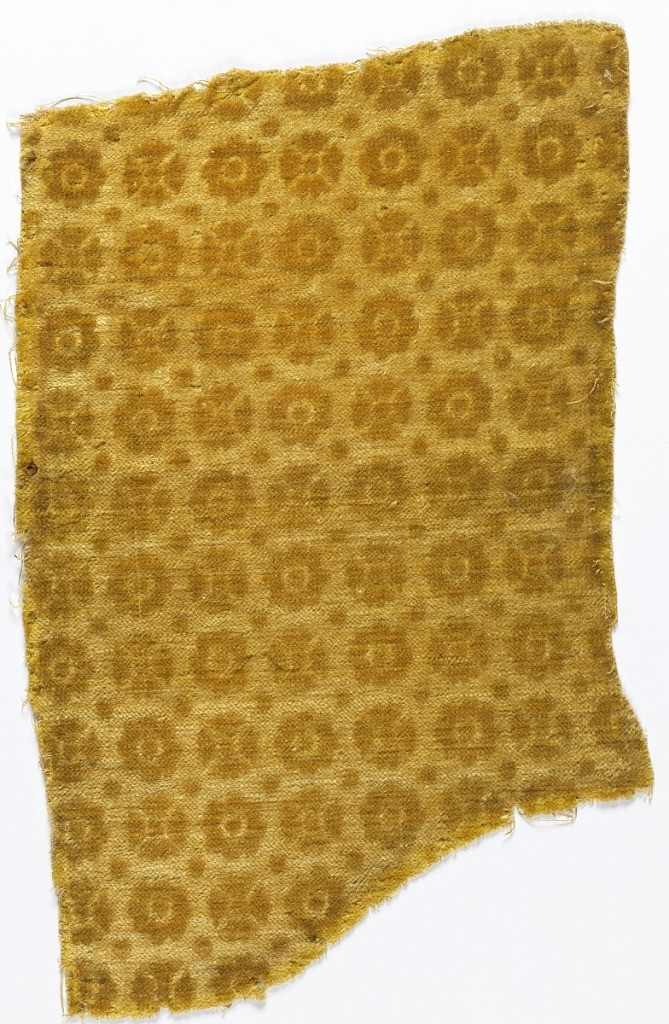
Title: Textile
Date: late 19th century
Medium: wool, linen Technique: woven with supplementary warp pile (velvet), pressed
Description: Close-set repeat of small stylized rosettes alternating with dots, in gold-colored wool velvet. Motifs in relief on pressed ground of same.